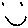
Label: smiley face